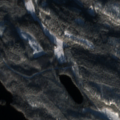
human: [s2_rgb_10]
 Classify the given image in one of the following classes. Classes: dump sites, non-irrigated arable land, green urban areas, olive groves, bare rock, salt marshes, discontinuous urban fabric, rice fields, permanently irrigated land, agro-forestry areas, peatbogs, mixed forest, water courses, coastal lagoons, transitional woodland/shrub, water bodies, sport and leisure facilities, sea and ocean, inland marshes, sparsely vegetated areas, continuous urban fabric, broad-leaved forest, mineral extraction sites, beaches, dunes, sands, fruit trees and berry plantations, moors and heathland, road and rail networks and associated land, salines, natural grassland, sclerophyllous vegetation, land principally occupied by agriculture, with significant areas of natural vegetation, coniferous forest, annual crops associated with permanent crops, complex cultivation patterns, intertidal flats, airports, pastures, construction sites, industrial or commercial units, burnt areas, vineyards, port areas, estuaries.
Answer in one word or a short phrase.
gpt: coniferous forest, mixed forest, water bodies